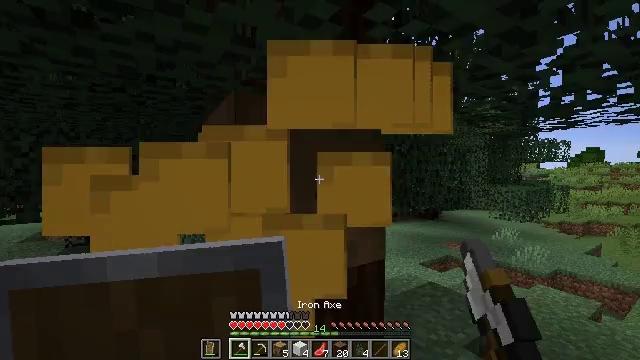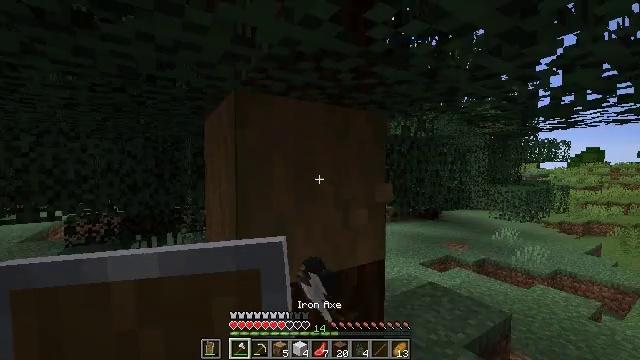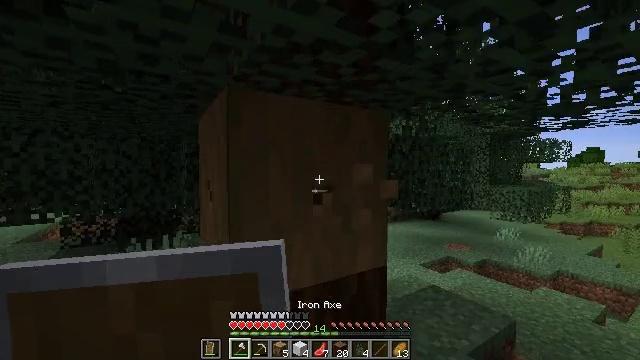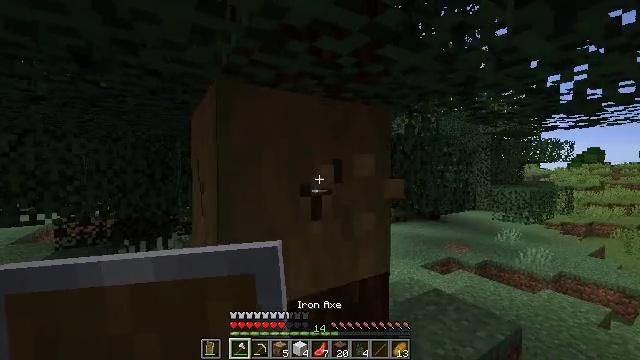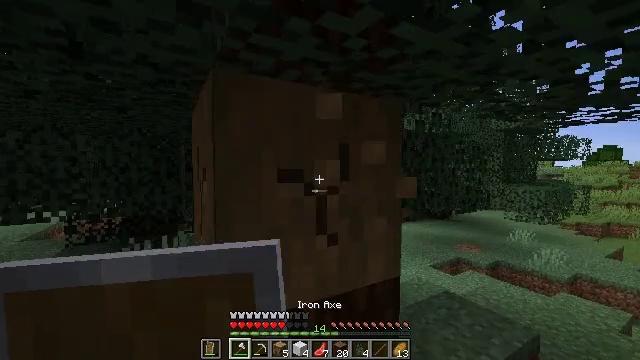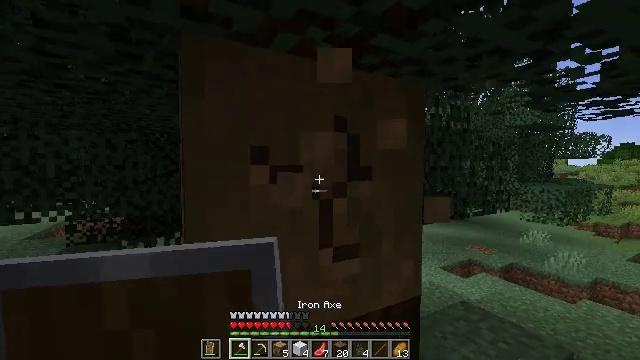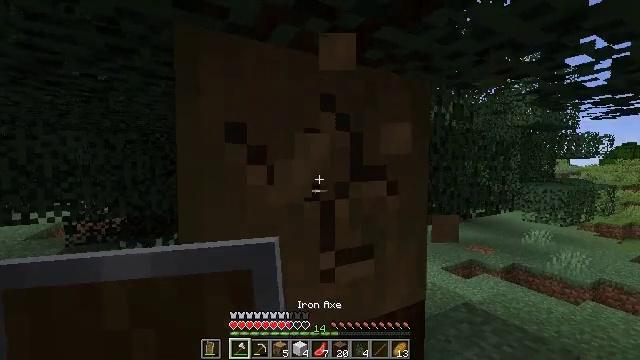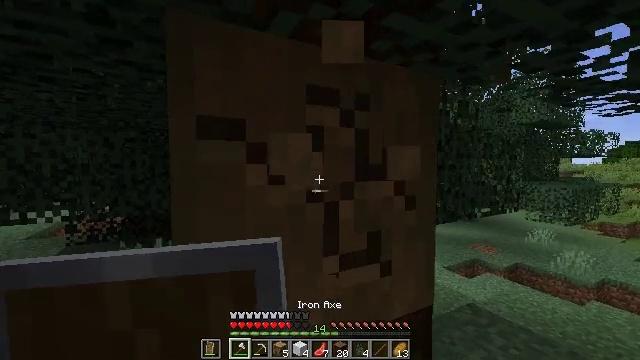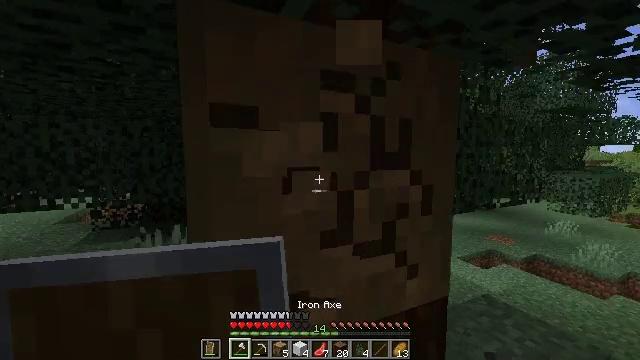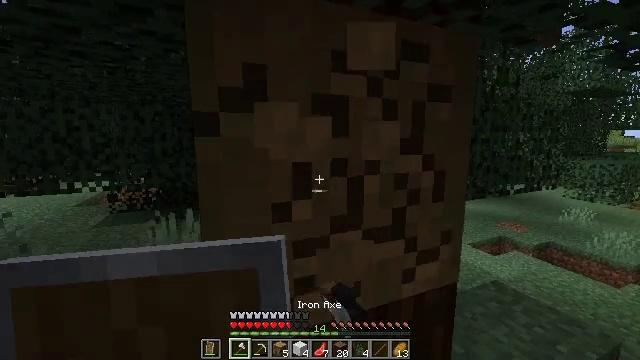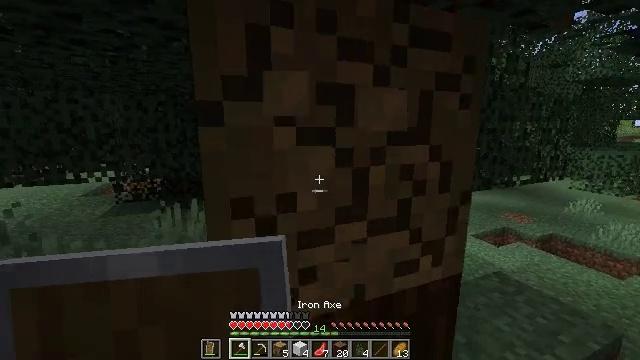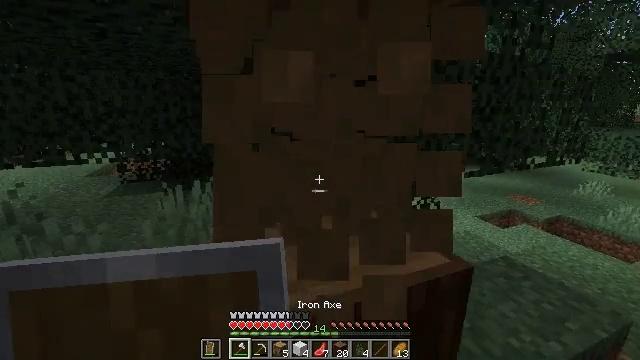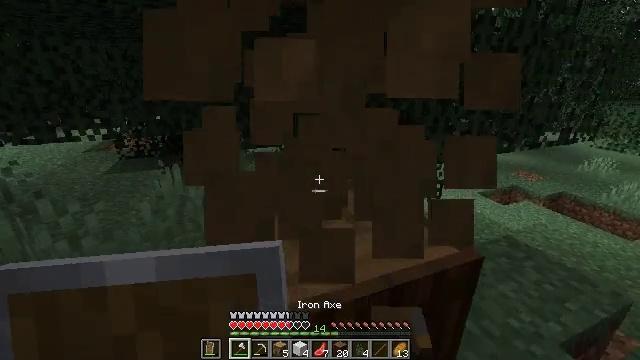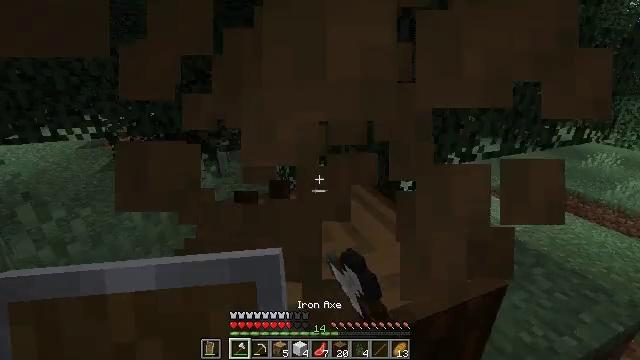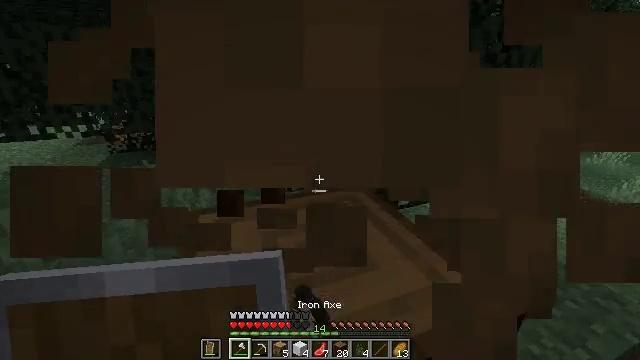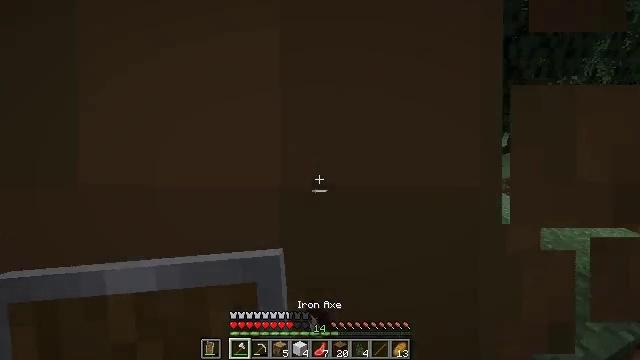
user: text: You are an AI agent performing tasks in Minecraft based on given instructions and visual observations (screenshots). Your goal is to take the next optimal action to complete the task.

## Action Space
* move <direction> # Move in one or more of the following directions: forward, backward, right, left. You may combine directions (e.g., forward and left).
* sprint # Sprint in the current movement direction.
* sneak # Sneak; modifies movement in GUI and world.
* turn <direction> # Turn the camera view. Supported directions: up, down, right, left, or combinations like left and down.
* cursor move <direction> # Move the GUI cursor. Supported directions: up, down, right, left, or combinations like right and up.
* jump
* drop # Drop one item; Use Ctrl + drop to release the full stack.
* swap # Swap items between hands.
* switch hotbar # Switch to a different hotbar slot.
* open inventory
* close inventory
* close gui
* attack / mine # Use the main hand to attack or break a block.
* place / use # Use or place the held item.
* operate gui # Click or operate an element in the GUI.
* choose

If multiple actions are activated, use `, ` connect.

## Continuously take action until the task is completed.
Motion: motion action
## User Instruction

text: Harvest stripped spruce log.
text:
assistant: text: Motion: attack / mine
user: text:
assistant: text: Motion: move forward, attack / mine
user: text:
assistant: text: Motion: move forward, attack / mine
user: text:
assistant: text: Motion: move forward, turn left, attack / mine
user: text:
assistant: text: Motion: turn left, attack / mine
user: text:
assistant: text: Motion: attack / mine
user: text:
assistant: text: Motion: attack / mine
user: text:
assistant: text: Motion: turn left and down, attack / mine
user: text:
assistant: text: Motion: turn left and down, attack / mine
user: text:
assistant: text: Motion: turn down, attack / mine
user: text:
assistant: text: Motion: move forward, turn left and down, attack / mine
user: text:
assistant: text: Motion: move forward, turn down, attack / mine
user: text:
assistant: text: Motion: move forward, turn down, attack / mine
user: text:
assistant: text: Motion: move forward, turn down, attack / mine
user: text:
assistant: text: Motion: attack / mine
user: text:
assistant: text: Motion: attack / mine